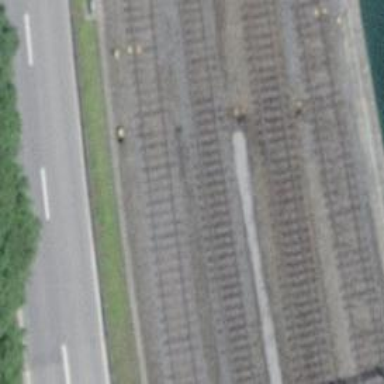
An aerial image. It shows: Single-track electrified railway siding with contact line.